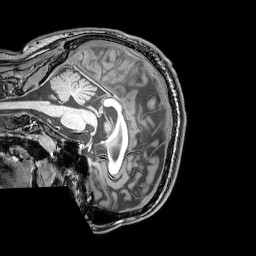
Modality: T1w
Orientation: sagittal
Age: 26
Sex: male
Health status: healthy
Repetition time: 0.081 s
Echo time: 0.037 s